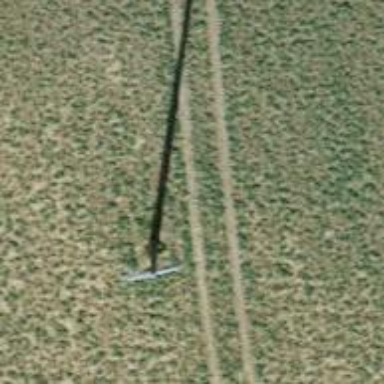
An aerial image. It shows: Power pole.